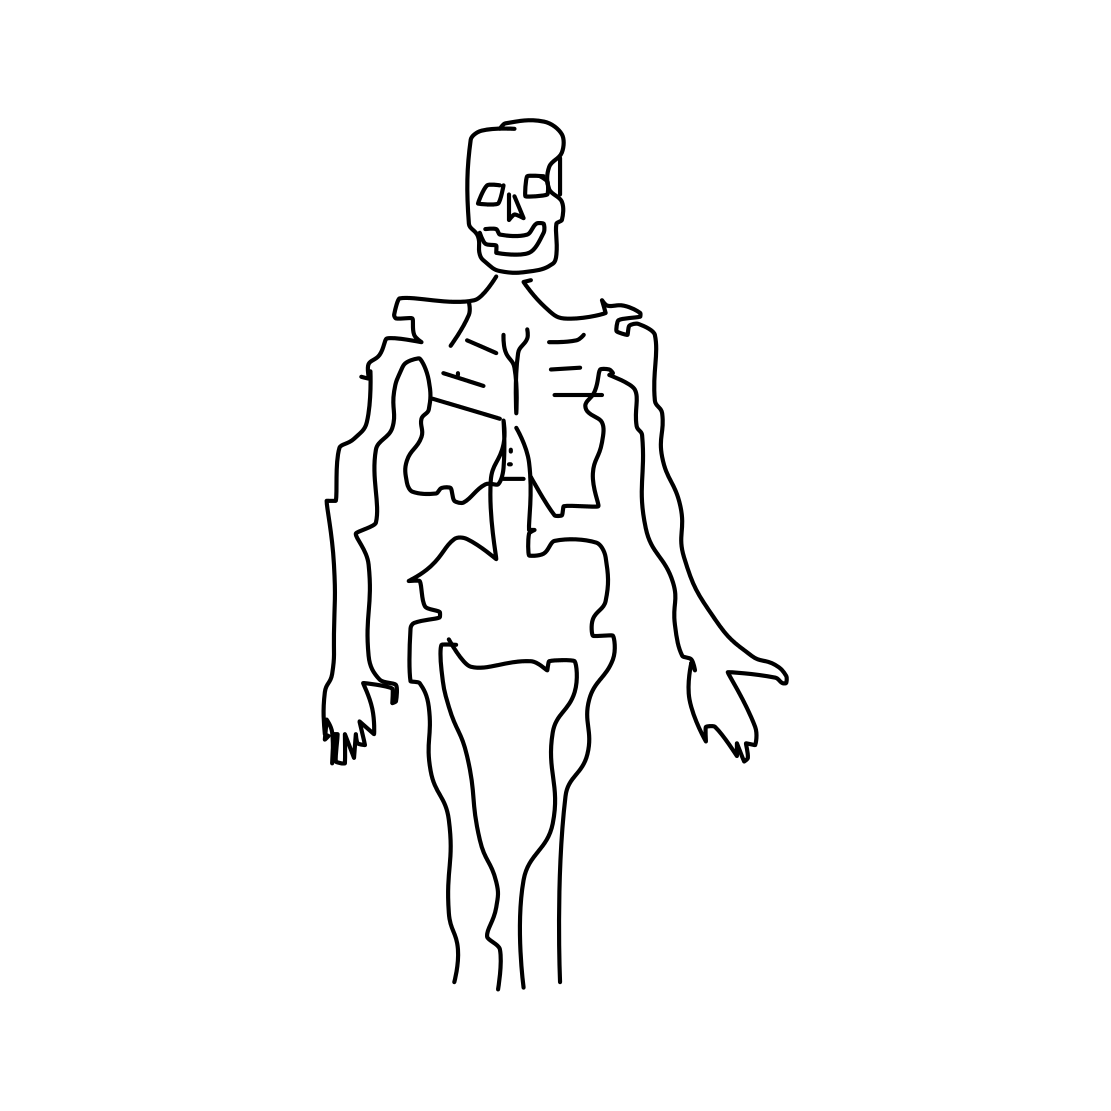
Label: human-skeleton